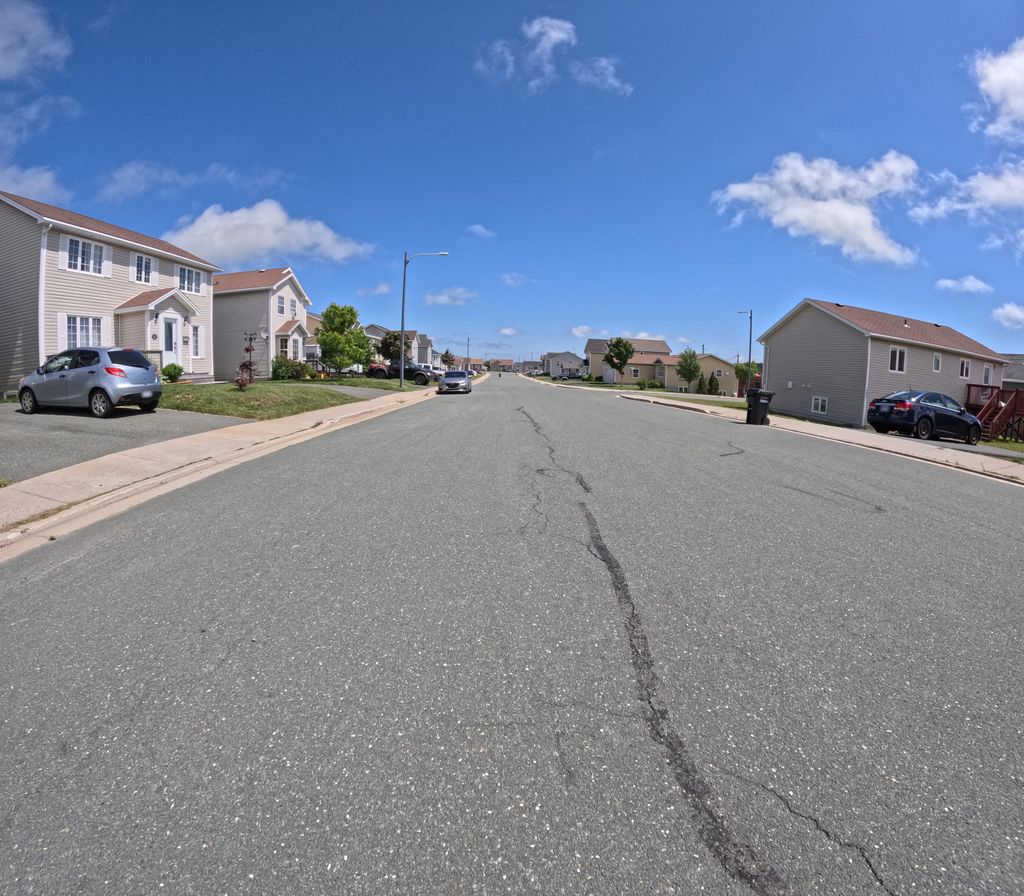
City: st_johns